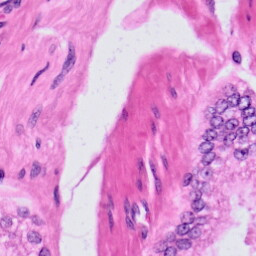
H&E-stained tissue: Prostate